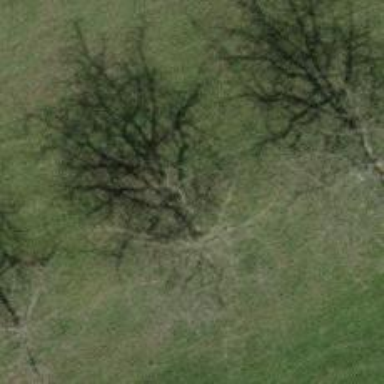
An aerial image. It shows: Single tag "natural: tree."